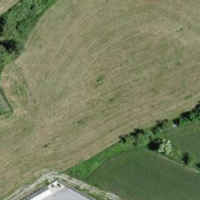
EUNIS habitat code: 24
Species observed at this site:
Pontia edusa
Corvus corone
Emberiza citrinella
Emberiza cirlus
Turdus viscivorus
Aegithalos caudatus
Buteo buteo
Jynx torquilla
Sylvia atricapilla
Phylloscopus collybita
Pernis apivorus
Coenonympha pamphilus
Luscinia megarhynchos
Cuculus canorus
Phoenicurus ochruros
Phoenicurus phoenicurus
Garrulus glandarius
Falco tinnunculus
Corvus corax
Thymelicus acteon
Satyrus ferula
Polyommatus daphnis
Passer domesticus
Fringilla coelebs
Lanius collurio
Aporia crataegi
Passer montanus
Turdus merula
Carduelis carduelis
Spialia sertorius
Lysandra coridon
Saxicola rubetra
Emberiza cia
Parus major
Melanargia galathea
Upupa epops
Hirundo rustica
Polyommatus icarus
Melitaea didyma
Phylloscopus trochilus